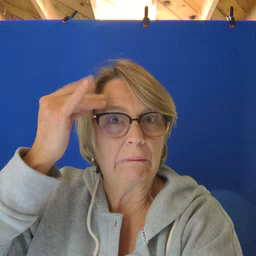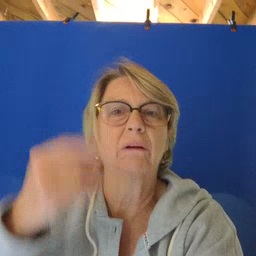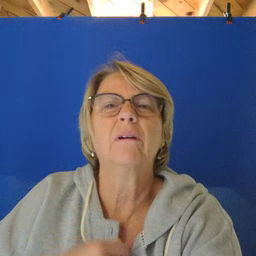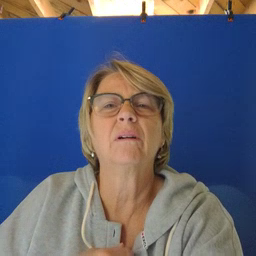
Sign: think